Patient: sex F, age 65
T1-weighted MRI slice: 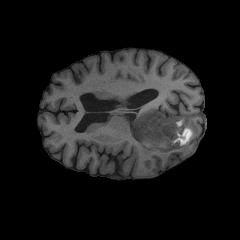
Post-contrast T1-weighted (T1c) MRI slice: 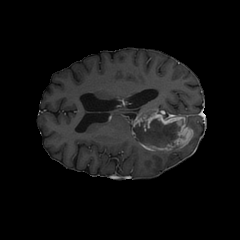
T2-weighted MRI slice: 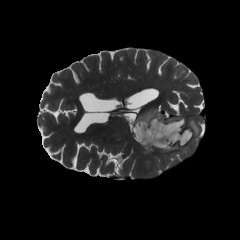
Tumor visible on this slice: yes
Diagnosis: Glioblastoma, IDH-wildtype
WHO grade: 4